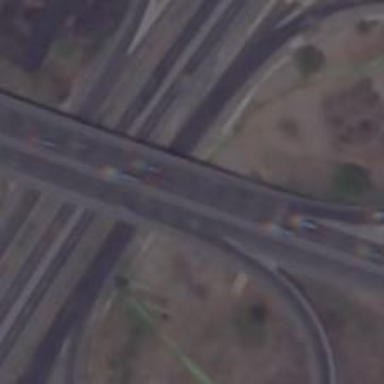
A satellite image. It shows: Motorway bridge.